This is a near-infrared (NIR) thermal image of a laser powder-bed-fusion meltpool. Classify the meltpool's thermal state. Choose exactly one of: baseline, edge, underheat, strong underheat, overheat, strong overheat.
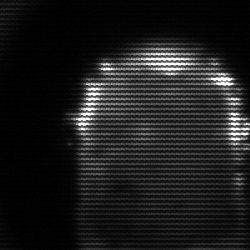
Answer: baseline